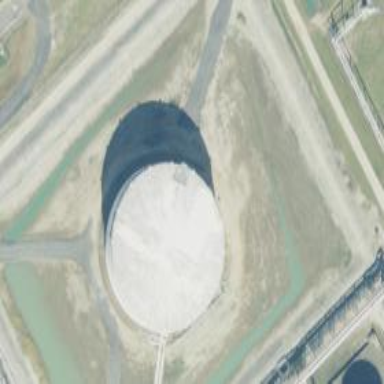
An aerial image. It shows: Storage tank that is man-made.